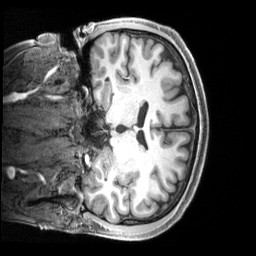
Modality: T1w
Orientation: coronal
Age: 25
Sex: male
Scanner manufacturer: siemens
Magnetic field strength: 3 T
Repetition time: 2.4 s
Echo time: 0.00219 s